Question: I'm trying to make a visual representation of a file I'm extracting as a csv.
But I seem to be hitting a wall with the structure that d3 Tree expects.
My code:
'''
<script src="http://d3js.org/d3.v3.min.js"></script>
<script src="mydata.csv"></script>
<script>
var margin = {top: 20, right: 120, bottom: 20, left: 120},
width = 800 - margin.right - margin.left,
height = 500 - margin.top - margin.bottom;
var canvas = d3.select("body").append("svg")
.attr("width", 2000)
.attr("height", height + margin.top + margin.bottom)
.append("g")
.attr("transform", "translate(" + margin.left + "," + margin.top + ")");
var tree = d3.layout.tree()
.size([height, width]);
var diagonal = d3.svg.diagonal()
.projection(function(d) { return [d.y, d.x]; });
d3.csv("mydata.csv", function(data) {
var nested_data = d3.nest()
.key(function(d) { return d['Machine']; })
.key(function(d) { return d['Name']; })
.entries(data);
flare_data.key = "Flare";
flare_data.values = nested_data;
flare_data = reSortFlare(flare_data); //Turns Key Values into Name Children which D3 Tree expects
var nodes = tree.nodes(flare_data);
var link = canvas.selectAll(".link")
.data(tree.links(nodes))
.enter().append("path")
.attr("class", "link")
.attr("d", diagonal);
var node = canvas.selectAll(".node")
.data(nodes)
.enter()
.append("g")
.attr("class", "node")
.attr("transform", function(d) { return "translate(" + d.y + "," + d.x + ")"; });
node.append("circle")
.attr("r", 7);
node.append("text")
.attr("dx", function(d) { return d.children ? -15 : 15; })
.attr("dy", 3)
.style("text-anchor", function(d) { return d.children ? "end" : "start"; })
.text(function(d) { return d.children ? d.name : [d['URL Template'], d['xPath']]; });
});
function reSortFlare(root) {
//console.log("Calling");
for (var key in root) {
if (key == "key") {
root.name = root.key;
delete root.key;
}
if (key == "values") {
root.children = [];
for (item in root.values) {
root.children.push(reSortFlare(root.values[item]));
}
delete root.values;
}
}
return root;
}
</script>
'''
My CSV file example:
'''
Machine,Name,URL Template,Page Start,Page Size,Max
Pages,xPath,RegEx,eCommerce,Search Interval,Additional Variable,Variable Value
"Machine [1]","eSearch - Web-GB","http://example.com/status","1","1","10","//somethingness","([0-9]{1,20})","1","0","Thum","true"
"Machine [1]","eSearch - Web-GB","http://forexample.com/randomness","1","1","10","//nothingness","([0-9]{1,20})","1","0","Kapool","true"
"Machine [1]","Web: Web-US","http://mangasite.com/mangacomic","1","1","10","//itemId","([0-9]{1,20})","1","0","Crawl Natural URL","true"
"Machine [1]","Web: Web-US","http://someothersite.fr/kapala","1","1","10","//itemId","([0-9]{1,20})","1","0","Block Sellers","true"
"Machine [1]","Link Test","http://kistergans.com/papals","0","1","1","//a/@href","(.*)","0","0",,
"Machine [1]","TW Search","https://mankini.jp/ofcourse","0","100","1","//a/@href","(.*/status/.*)","0","0",,
"Machine [1]","TW API","http://storagewars.com","0","1","1","//a/@href","(http.*)","0","0",,
"Machine [1]","Amiz Metaquery","http://www.Amiz.com/s/","1","10","1","//a[contains]/@href","(http://www\.Amiz\.com/","0","0",,
"Machine [1]","Amiz Metaquery Too","http://www.Amiz.de/s/?field-keywords=%q&page=%i","1","1","10","//div/@href","http://www.Amiz.de/).*","0","0",,
"Machine [2]","Subs.com","https://www.subs.com/search?f=%q&p=%i","0","1","10","//dt/a/@href","((https?://[^/]+)?/[^/\+]{10,500})","0","0",,
"Machine [2]","Extra.cc","http://extra.cc/search/","1","1","10","//a/@href","([^#]+)","0","0",,
"Machine [2]","Monitoring","http://monitoring.com/nothing","1","1","1","//nothing","(.*)","0","0",,
"Machine [2]","SM - abe.com - users","http://s.weibo.com/user/lamborghini","1","1","1","//div[@class=""person_detail""]/p[@class=""person_addr""]/a/@href","(.*)","0","0",,
"Machine [2]","SM - koko.com","http://i.youku.com/u_search/?page=%i&q=%q","1","1","10","//li[@class=""u_title""]/a/@href","(http://i.youku.com/u/.+)","0","0",,
"Machine [2]","Amiz.com Page","http://www.Amiz.com/s/?field-keywords=%q&page=%i","1","1","5","//div[@id=""rightResultsATF""]//@href","/dp/([^/]+)/.*","1","0",,
"Machine [3]","MA: Apple.com (iTunes)","http://software.com/aabc","0","200","1","//iTunesApp/trackViewUrl","(@keli)","1","0",,
"Machine [3]","MA: Wipple.com","http://kalamaza.ck/keywords","0","48","5","//a/@href","(http://abc.ck)","0","0",,
"Machine [3]","SM: Linkage.com ","http://stormborn.com/lalala","0","100","5","//a/@href","(lililo+)","0","0",,
"Machine [3]","SM: Afro.com - via SearchTool","http://lipidi.li/lili","0","1","1","//a/@href","(.*/status/[0-9]+)","0","0",,
"Machine [3]","SM: Afro.com","http://sazdarma.ka/yoyo","0","1","1","//a/@href","(.*/status/[0-9]+)","0","0",,
'''
This produces a Tree which looks something like this

My problem is that I need each Machine's child (eg. "eSearch - Web-GB") to have a separate node for (Name,URL Template,Page Start,Page Size,Max Pages,etc.).
But with the text attribute, while I can return all these attributes, they're all returned together with a comma separator and not as separate nodes.
I've loaded the code in a <URL>, but can't seem to get it working.
Any help would be appreciated.
Also, is there an easier way to convert the CSV into the proper JSON format ?
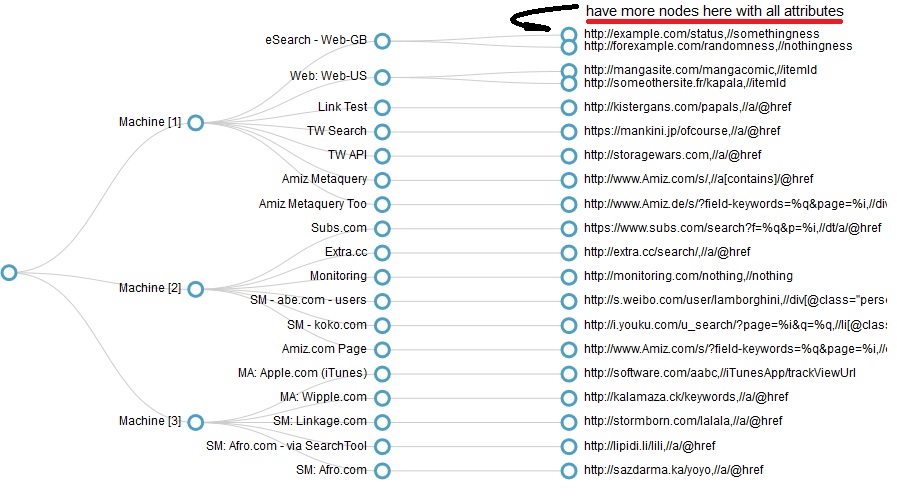
Answer: First, you don't need your 'reSortFlare' function. That can be accomplished by changing the <URL>.
'''
var tree = d3.layout.tree()
.size([height, width])
.children(function(d){
return d.values;
});
'''
Second, I believe you can do what you need with '.rollup':
'''
var nested_data = d3.nest()
.key(function(d) {
return d['Machine'];
})
.key(function(d) {
return d['Name'];
})
.rollup(function(d){
var children = [];
d.forEach(function(dSub){
for (var k in dSub){
if (k == 'URL Template' || k == 'xPath')
children.push({'key': dSub[k]})
}
})
return children;
})
.entries(data);
'''
This produces (example <URL>: